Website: macys
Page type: customer-info-address
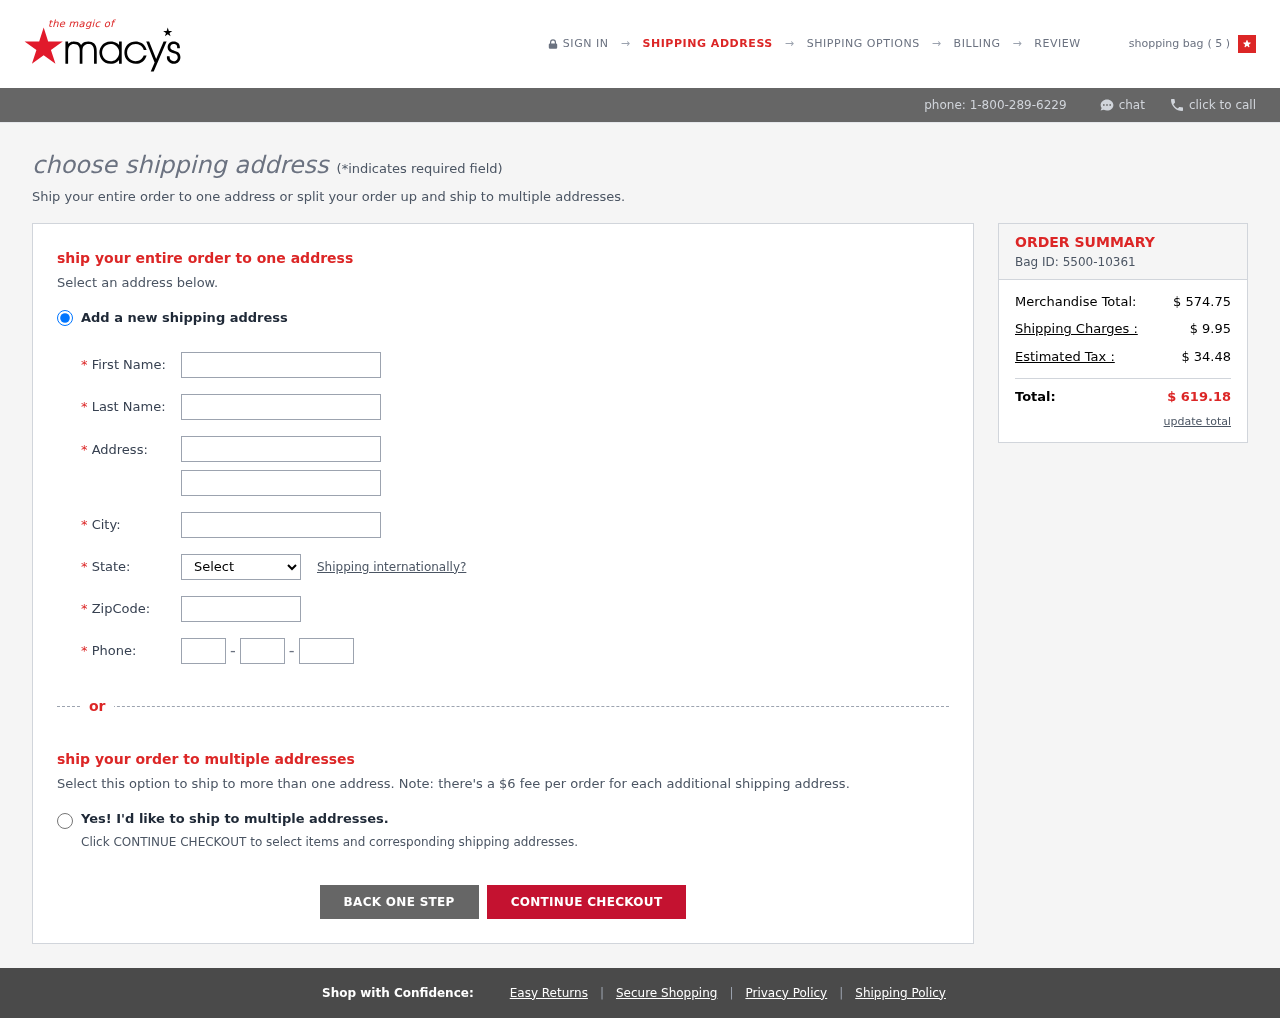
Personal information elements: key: PII_CITY
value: North Thomasshire
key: PII_FIRSTNAME
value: Dawn
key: PII_LASTNAME
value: Meza
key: PII_PHONE_AREA
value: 466
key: PII_PHONE_PREFIX
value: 653
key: PII_PHONE_SUFFIX
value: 4084
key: PII_POSTCODE
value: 30314
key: PII_STATE_ABBR
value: LA
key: PII_STREET
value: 149 Kennedy Freeway
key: PII_STREET2
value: Suite 735
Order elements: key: ORDER_NUM_ITEMS
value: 5
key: ORDER_ID
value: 5500-10361
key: ORDER_SUBTOTAL
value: $ 574.75
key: ORDER_SHIPPING_COST
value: $ 9.95
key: ORDER_TAX
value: $ 34.48
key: ORDER_TOTAL
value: $ 619.18